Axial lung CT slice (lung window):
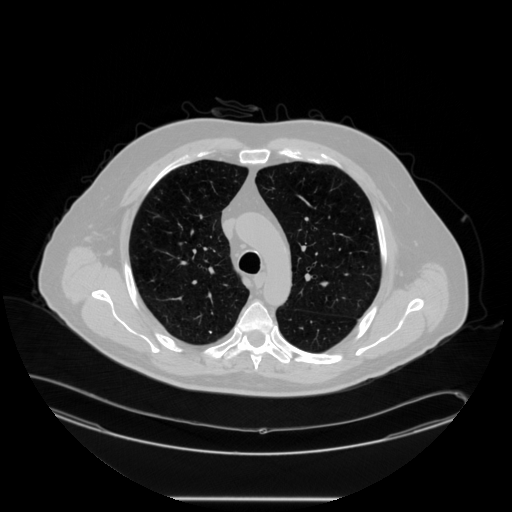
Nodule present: no